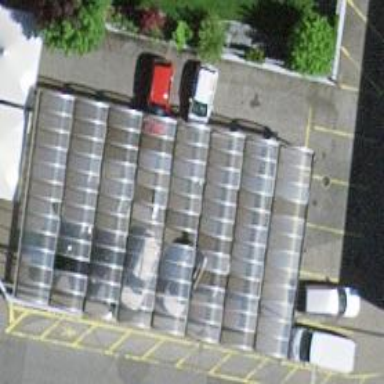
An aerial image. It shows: Car repair shop located in building.